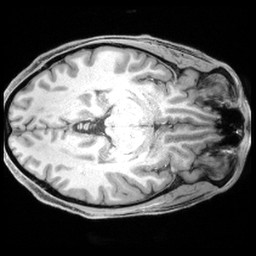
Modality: T1w
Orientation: axial
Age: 46
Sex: male
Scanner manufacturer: siemens
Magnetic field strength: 3 T
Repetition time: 2.4 s
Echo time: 0.00195 s